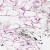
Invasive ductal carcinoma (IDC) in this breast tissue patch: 0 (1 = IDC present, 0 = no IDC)